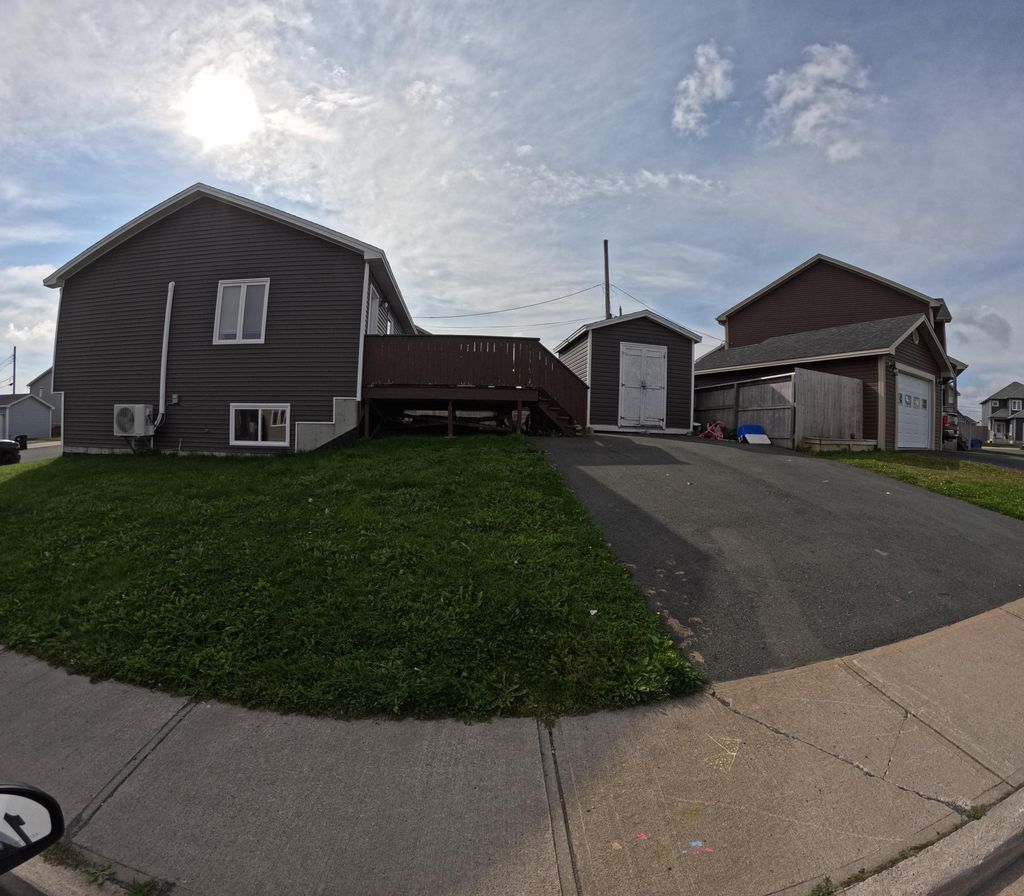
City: st_johns